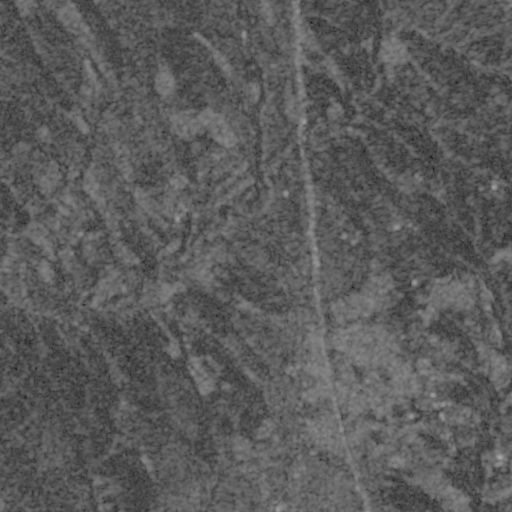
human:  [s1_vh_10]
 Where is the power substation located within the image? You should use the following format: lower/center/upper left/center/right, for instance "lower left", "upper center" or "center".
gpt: The power substation is located in the lower center of the image.
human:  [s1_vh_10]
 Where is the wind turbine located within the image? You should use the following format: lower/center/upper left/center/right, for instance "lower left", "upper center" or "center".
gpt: The wind turbine is located in the upper right of the image.
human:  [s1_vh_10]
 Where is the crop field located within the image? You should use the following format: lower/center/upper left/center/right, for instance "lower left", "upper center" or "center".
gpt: There is no crop field in the image.

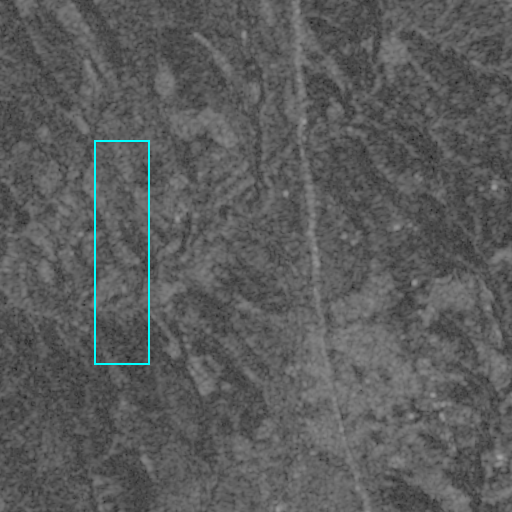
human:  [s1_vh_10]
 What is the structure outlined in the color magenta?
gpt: There is no magenta outline.
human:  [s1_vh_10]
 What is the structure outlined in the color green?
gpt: There is no structure outlined in green.